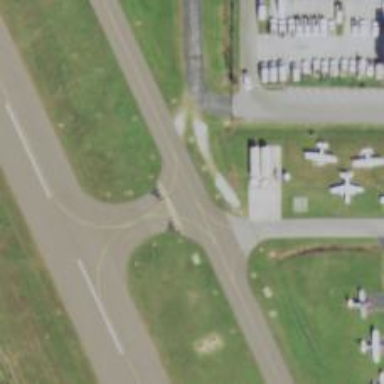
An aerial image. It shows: View of taxiway at the airport.